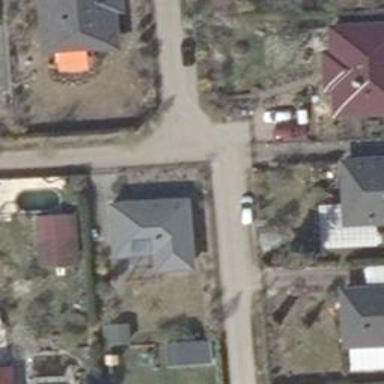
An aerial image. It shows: Residential road.